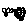
Label: flower